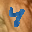
Label: 4